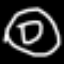
Label: donut